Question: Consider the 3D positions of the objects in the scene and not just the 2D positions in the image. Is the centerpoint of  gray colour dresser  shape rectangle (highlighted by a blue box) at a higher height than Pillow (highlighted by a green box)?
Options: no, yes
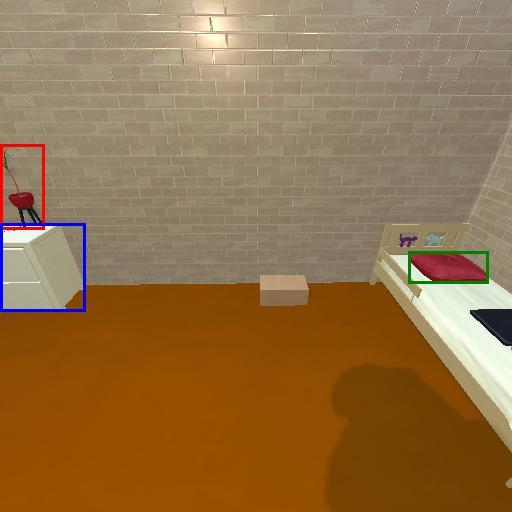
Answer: no